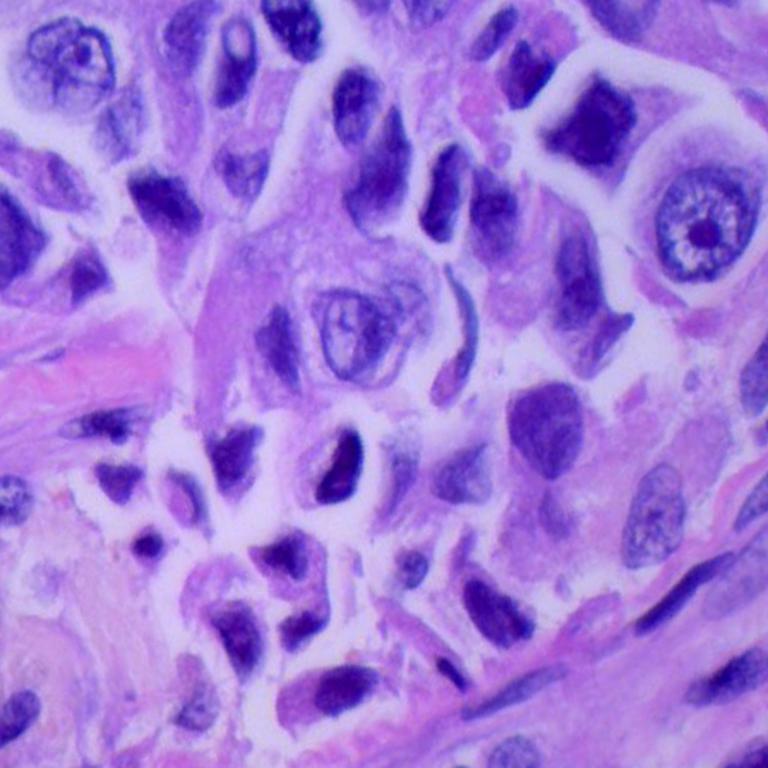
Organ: lung
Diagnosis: adenocarcinomas